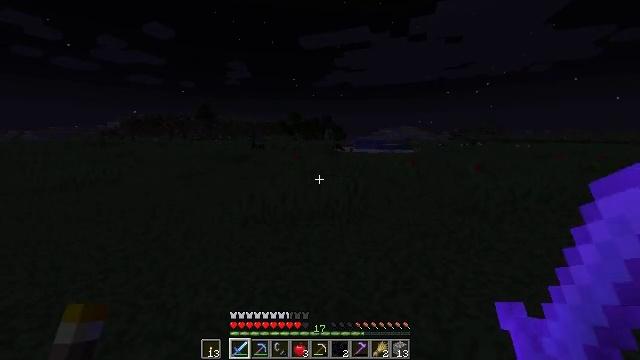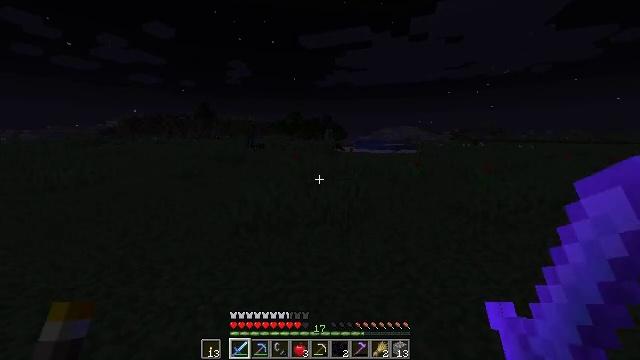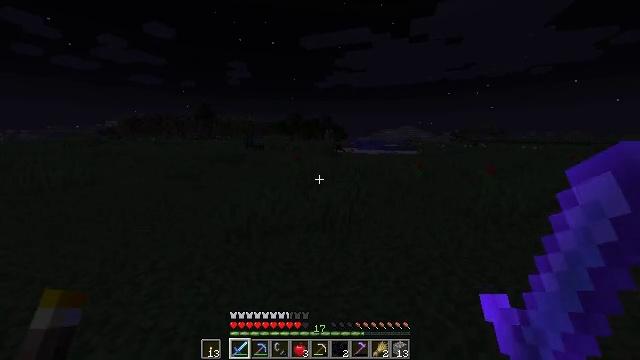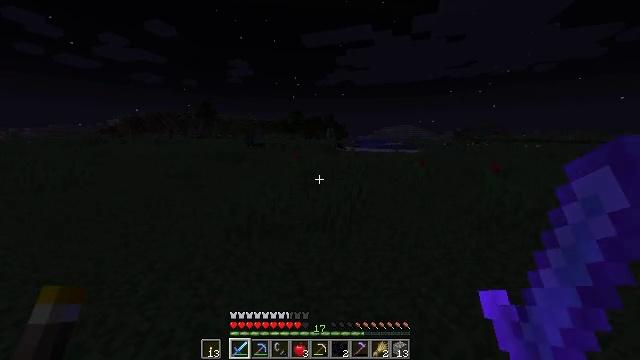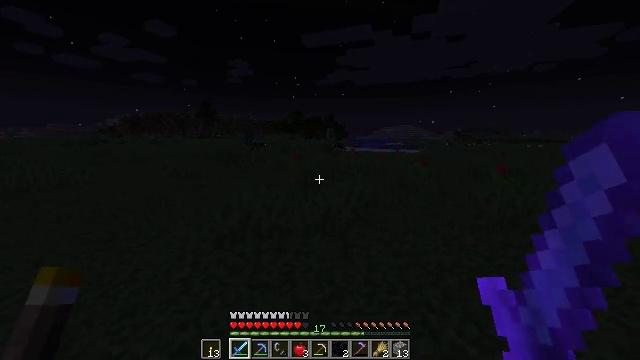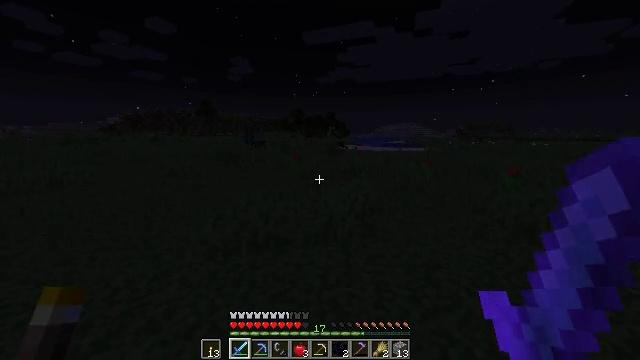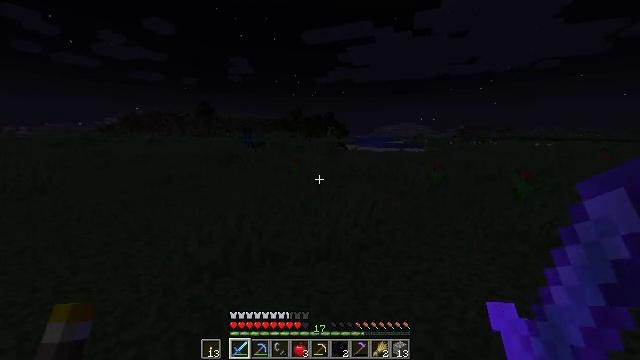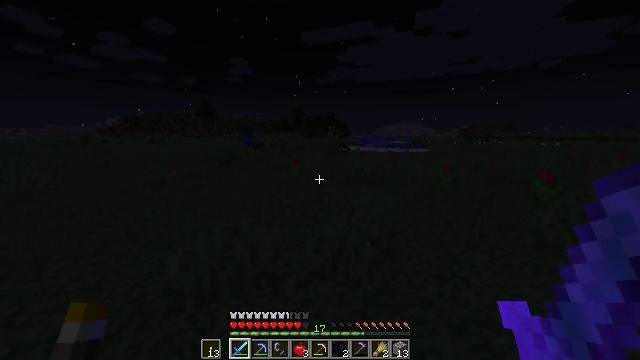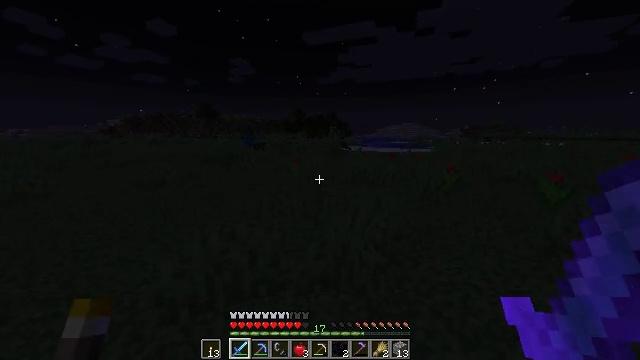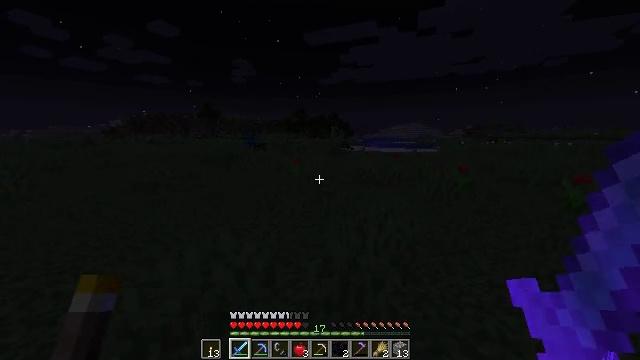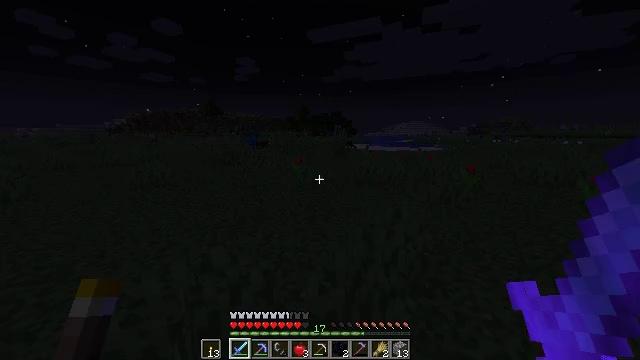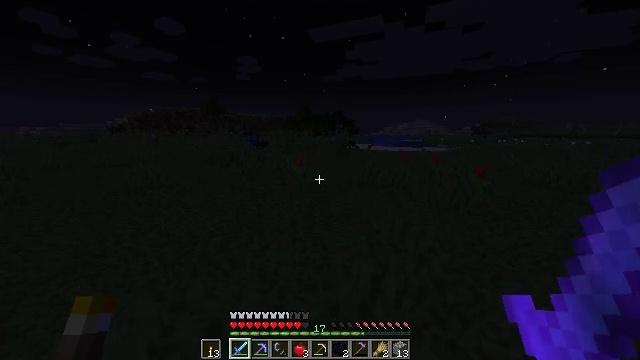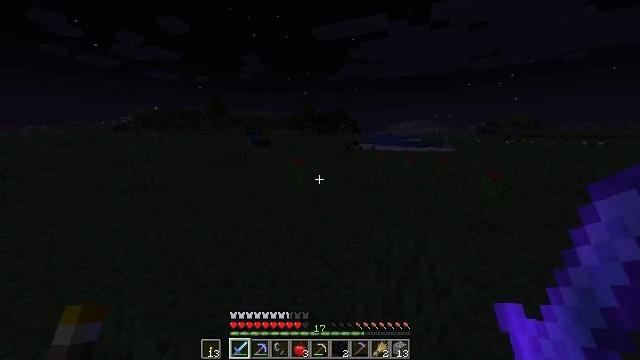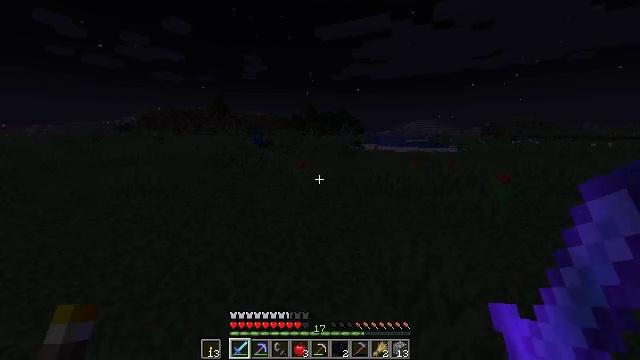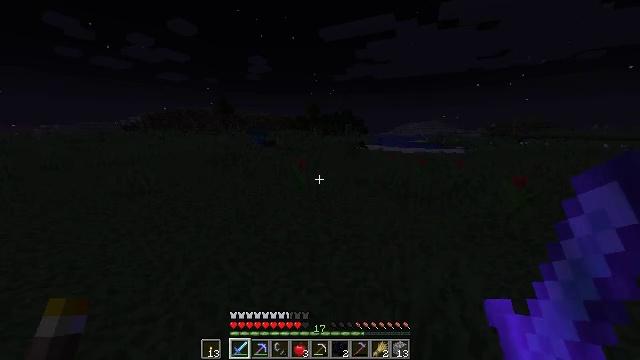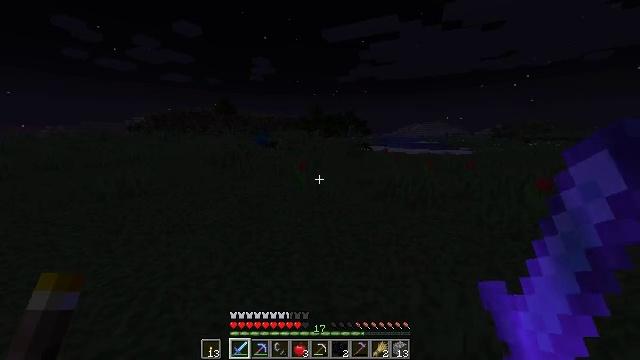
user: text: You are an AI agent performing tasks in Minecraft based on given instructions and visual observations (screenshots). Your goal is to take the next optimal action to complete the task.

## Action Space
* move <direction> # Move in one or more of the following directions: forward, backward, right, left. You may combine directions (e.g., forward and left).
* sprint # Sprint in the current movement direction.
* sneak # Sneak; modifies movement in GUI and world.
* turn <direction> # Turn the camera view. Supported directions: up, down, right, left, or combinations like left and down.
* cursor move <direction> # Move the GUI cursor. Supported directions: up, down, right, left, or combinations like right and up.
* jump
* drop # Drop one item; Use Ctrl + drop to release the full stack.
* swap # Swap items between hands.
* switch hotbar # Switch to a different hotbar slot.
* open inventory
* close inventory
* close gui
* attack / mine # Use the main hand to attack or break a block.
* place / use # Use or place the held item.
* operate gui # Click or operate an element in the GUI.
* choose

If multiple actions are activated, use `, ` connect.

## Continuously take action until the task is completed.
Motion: motion action
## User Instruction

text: Harvest tall grass for seeds.
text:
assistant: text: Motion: move forward, sprint
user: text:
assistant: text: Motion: move forward, sprint
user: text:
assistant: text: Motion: move forward, sprint
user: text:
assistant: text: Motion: move forward, sprint
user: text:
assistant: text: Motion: move forward, sprint
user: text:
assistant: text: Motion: move forward, sprint
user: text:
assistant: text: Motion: move forward, sprint
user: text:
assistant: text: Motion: move forward, sprint
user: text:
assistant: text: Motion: move forward, sprint
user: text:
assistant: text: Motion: move forward, sprint
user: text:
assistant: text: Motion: move forward, sprint
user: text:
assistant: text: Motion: move forward, sprint
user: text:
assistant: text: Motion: move forward, sprint
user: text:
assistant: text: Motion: move forward, sprint
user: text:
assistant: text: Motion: move forward, sprint
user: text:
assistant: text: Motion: move forward, sprint
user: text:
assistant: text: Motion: move forward, sprint, turn left
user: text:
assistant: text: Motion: move forward, sprint
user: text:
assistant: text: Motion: move forward, sprint
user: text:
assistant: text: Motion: move forward, sprint
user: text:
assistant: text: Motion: move forward, sprint
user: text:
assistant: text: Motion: move forward, sprint
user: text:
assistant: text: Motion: move forward, sprint
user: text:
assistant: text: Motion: move forward, sprint, turn left
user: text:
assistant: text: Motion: move forward, sprint
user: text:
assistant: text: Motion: move forward, sprint, turn left
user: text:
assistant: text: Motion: move forward, sprint
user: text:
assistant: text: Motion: move forward, sprint
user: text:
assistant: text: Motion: move forward, sprint, turn down
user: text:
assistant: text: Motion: move forward, sprint